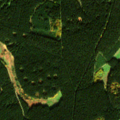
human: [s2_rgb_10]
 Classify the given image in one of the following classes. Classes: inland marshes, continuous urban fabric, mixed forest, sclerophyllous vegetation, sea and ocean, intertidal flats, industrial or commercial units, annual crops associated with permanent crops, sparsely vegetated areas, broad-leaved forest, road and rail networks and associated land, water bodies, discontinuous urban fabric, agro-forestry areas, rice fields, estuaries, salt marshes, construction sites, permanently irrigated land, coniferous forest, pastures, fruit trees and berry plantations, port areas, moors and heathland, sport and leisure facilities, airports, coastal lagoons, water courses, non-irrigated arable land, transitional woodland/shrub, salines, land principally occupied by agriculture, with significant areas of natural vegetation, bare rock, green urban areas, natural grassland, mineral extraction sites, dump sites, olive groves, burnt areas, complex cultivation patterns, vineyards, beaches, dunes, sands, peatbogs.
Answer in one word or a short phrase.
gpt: land principally occupied by agriculture, with significant areas of natural vegetation, coniferous forest, mixed forest, moors and heathland